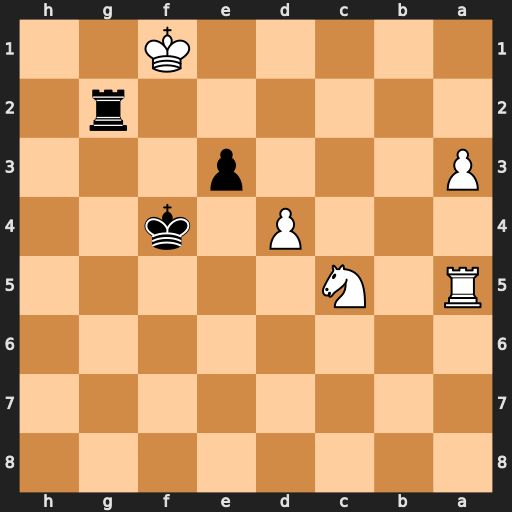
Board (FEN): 8/8/8/R1N5/3P1k2/P3p3/6r1/5K2
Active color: b
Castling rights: -
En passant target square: -
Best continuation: Kf3 Nd3 e2+ Ke1 Ke3 Re5+ Kxd3 d5 Rg1+ Kf2 Rf1+